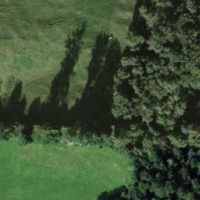
EUNIS habitat code: 24
Species observed at this site:
Roeseliana roeselii
Chorthippus biguttulus
Gomphocerippus rufus